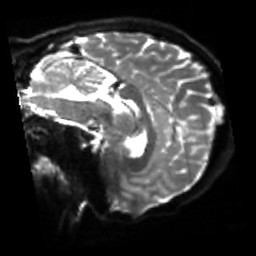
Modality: sbref
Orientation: sagittal
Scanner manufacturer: siemens
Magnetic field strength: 3 T
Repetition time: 4 s
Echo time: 0.0594 s